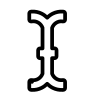
Cursor type: text
OS/theme: linux-apple-cursor
Variant: white